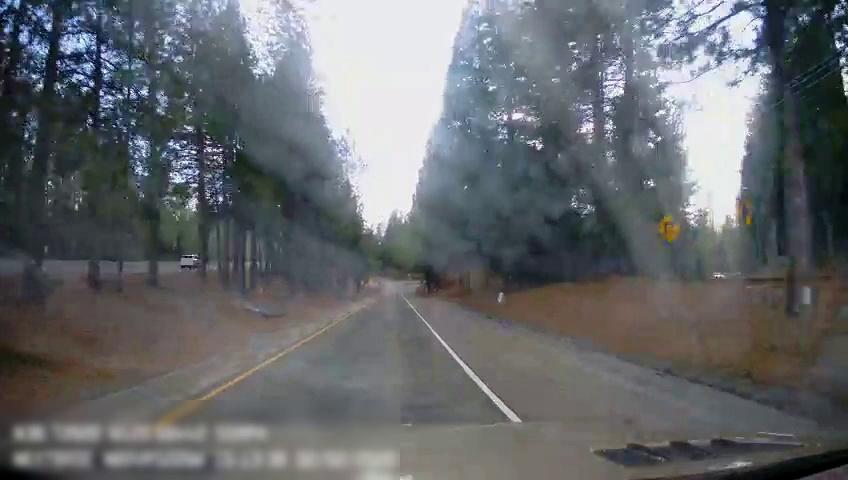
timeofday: Day
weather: Sunny
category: Drivable Space
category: Vehicles | Car
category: Lanes | Alternate Lane
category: Lanes | Alternate Lane
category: Traffic | Signs
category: Traffic | Signs